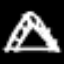
Label: The Eiffel Tower